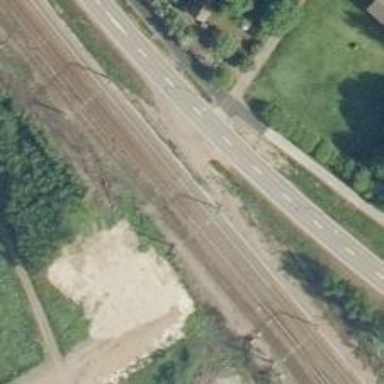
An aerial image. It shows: Railway turnout on the right side.